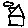
Label: house